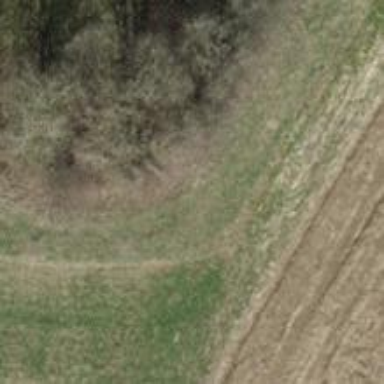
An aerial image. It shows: Track with grade5 tracktype.